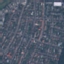
Land use / land cover: Residential